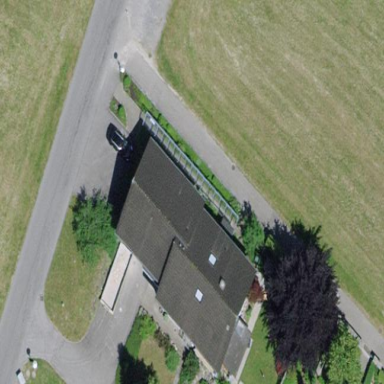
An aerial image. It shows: View of roof of building.